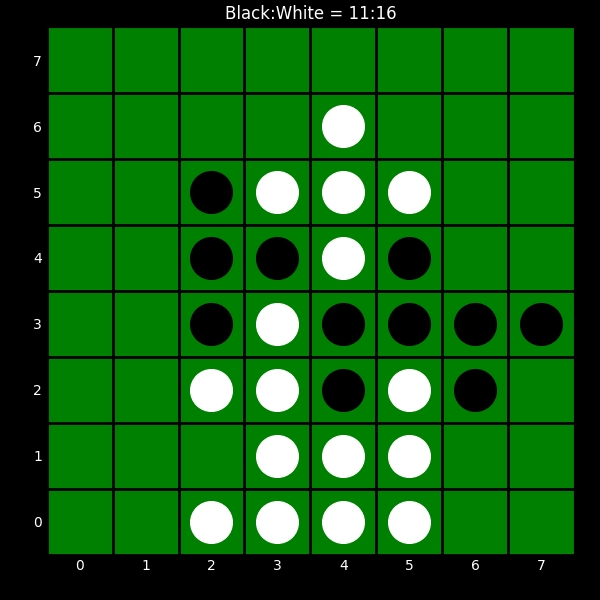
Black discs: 11
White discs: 16